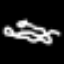
Label: squiggle